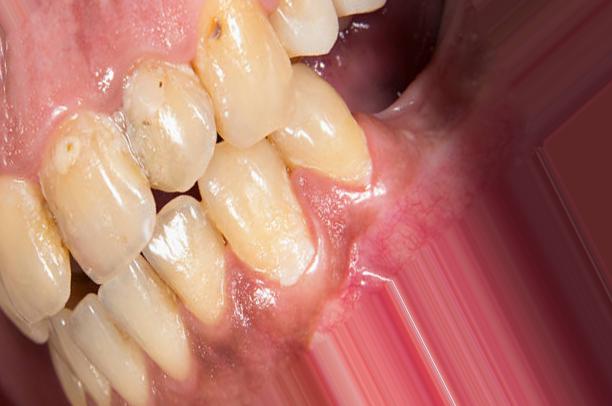
Condition: Caries